Field crop: maize
Growth stage: 2
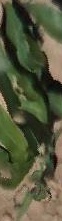
Species: maize